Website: macys
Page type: payment
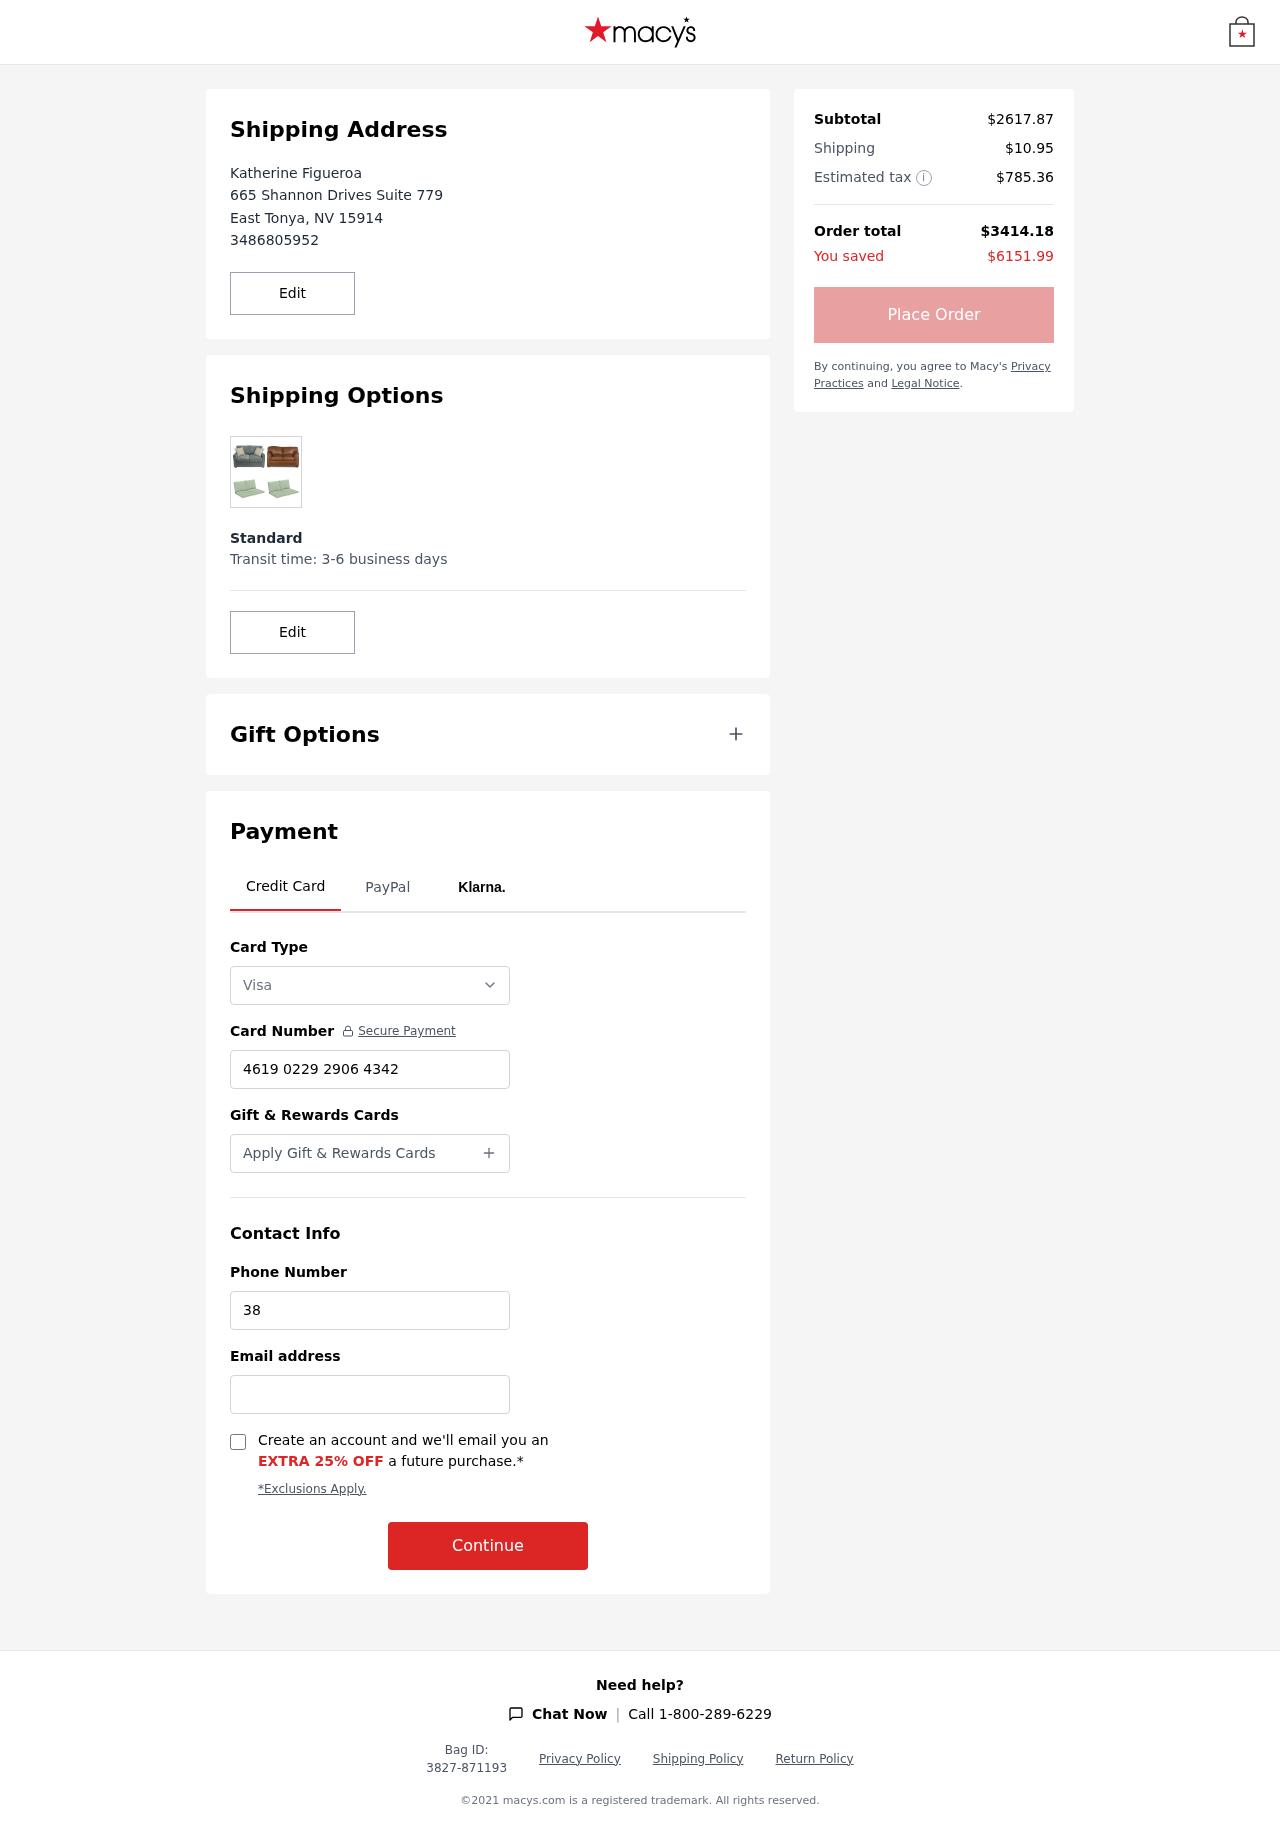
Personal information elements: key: PII_CARD_NUMBER
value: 4619 0229 2906 4342
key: PII_CARD_TYPE
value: Visa
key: PII_CITY
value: East Tonya
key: PII_EMAIL
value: katherine_figueroa@yahoo.com
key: PII_FULLNAME
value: Katherine Figueroa
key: PII_PHONE
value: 3486805952
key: PII_PHONE_ALT
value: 3815352913
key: PII_POSTCODE
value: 15914
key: PII_STATE_ABBR
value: NV
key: PII_STREET
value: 665 Shannon Drives Suite 779
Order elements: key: ORDER_SUBTOTAL
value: $2617.87
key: ORDER_SHIPPING_COST
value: $10.95
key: ORDER_TAX
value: $785.36
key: ORDER_TOTAL
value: $3414.18
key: ORDER_SAVINGS
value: $6151.99